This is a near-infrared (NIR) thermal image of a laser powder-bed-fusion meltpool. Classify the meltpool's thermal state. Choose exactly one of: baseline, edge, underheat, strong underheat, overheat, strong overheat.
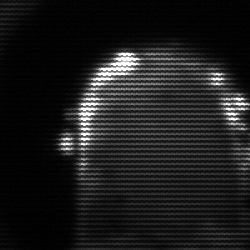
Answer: baseline